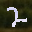
Label: 2